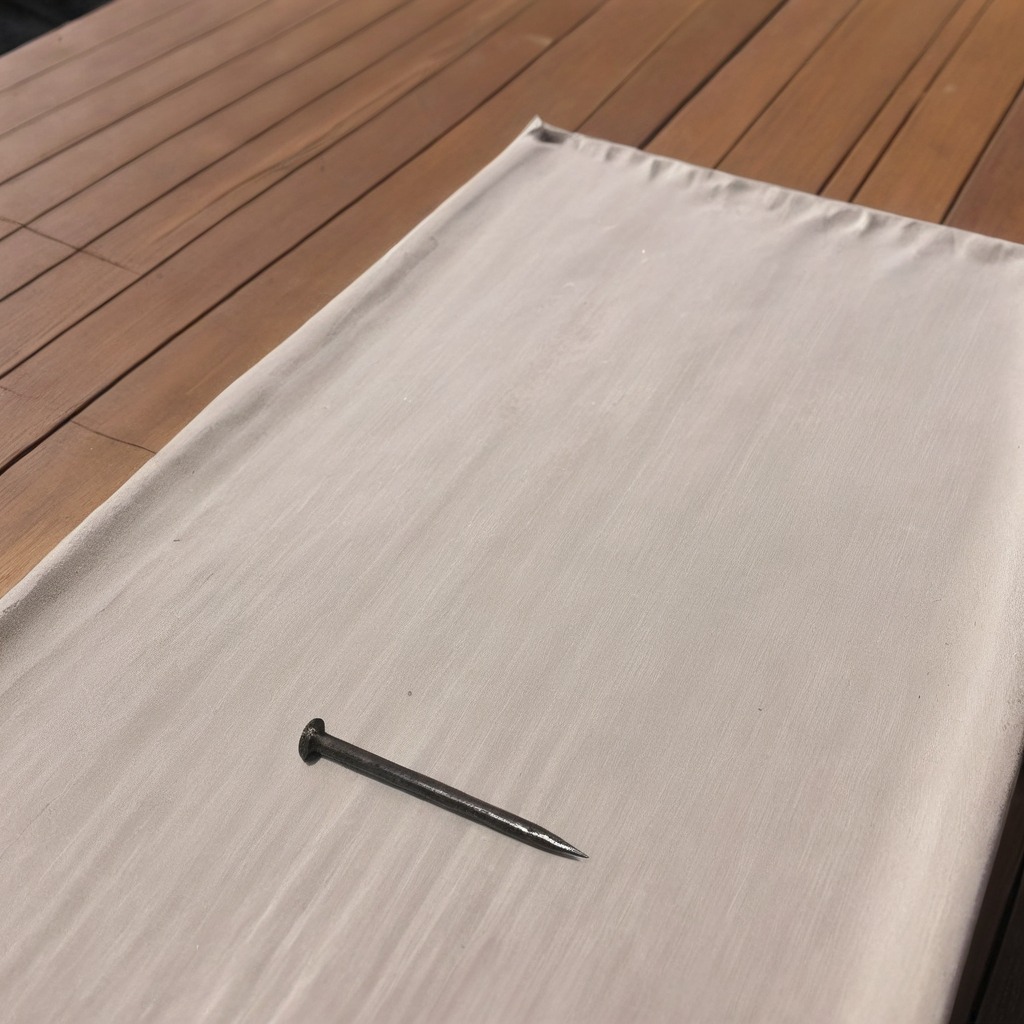
An iron nail is lying on the wooden table in an outdoor workshop during daytime bright natural light soft shadows worn but beneath the cloth.